Interaction volume radius: 10 \u00c5
Interaction volume height: 20 \u00c5
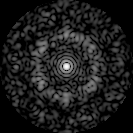
Disorder parameter: 0.7778